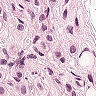
Metastatic tissue present: yes